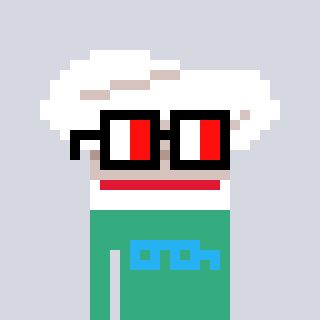
a pixel art character with square glasses with black frames and red eyes, a chef hat-shaped head and a teal-colored body on a cool background